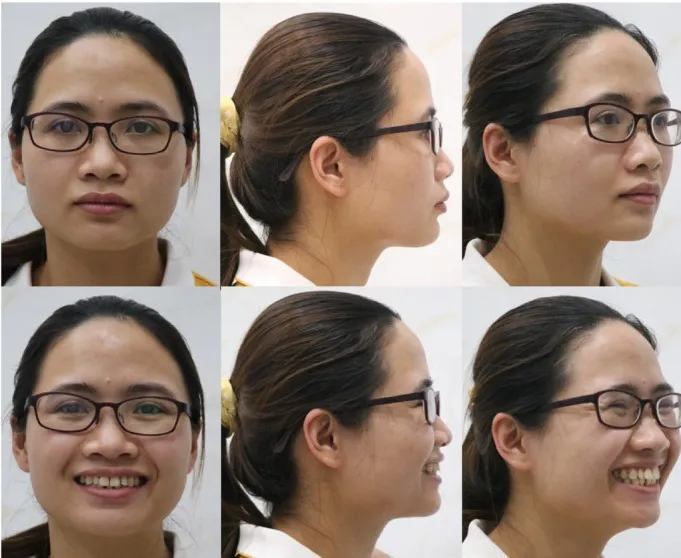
(B) Pre-treatment Extra Oral Images of the patient.
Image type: medical_photograph (oral_photograph)